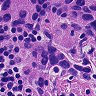
Metastatic tissue present: yes